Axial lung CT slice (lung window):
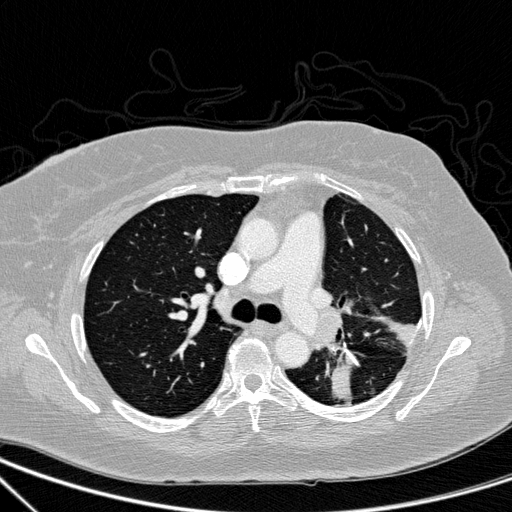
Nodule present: yes
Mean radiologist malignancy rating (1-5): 4